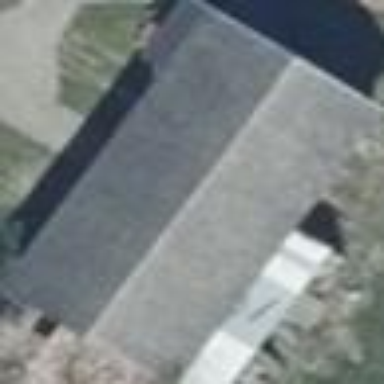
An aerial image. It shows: Building with gabled roof oriented along and colored grey.